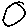
Label: circle